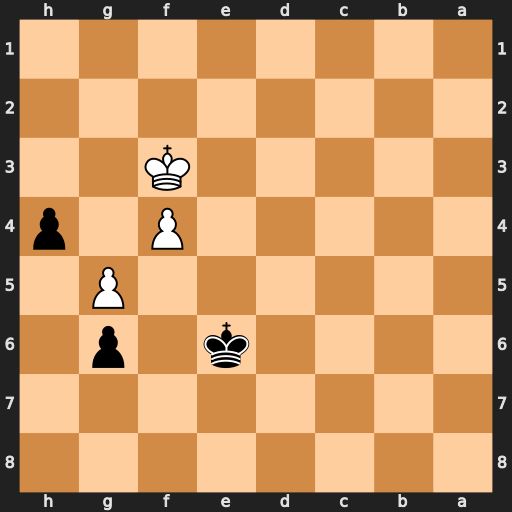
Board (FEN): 8/8/4k1p1/6P1/5P1p/5K2/8/8
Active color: b
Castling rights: -
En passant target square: -
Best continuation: Kf5 Ke3 Kg4